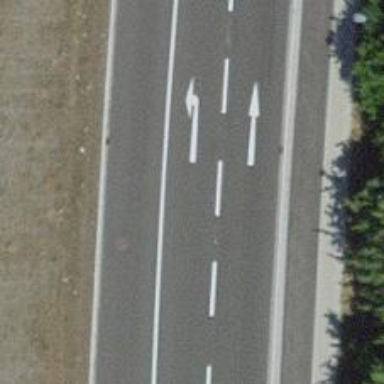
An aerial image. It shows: Primary highway with separate asphalt sidewalks.